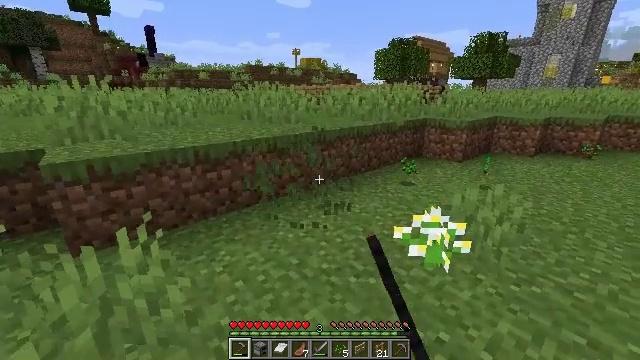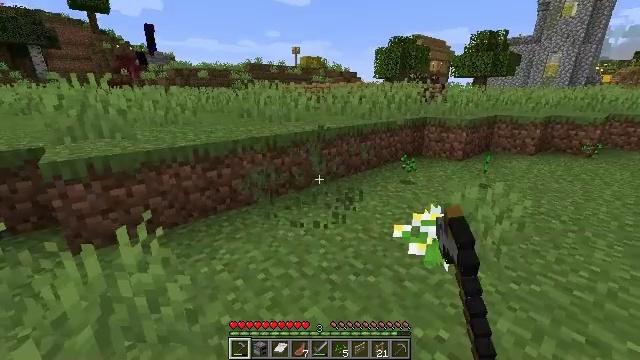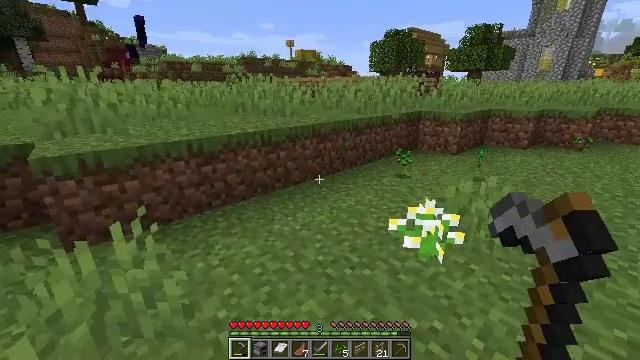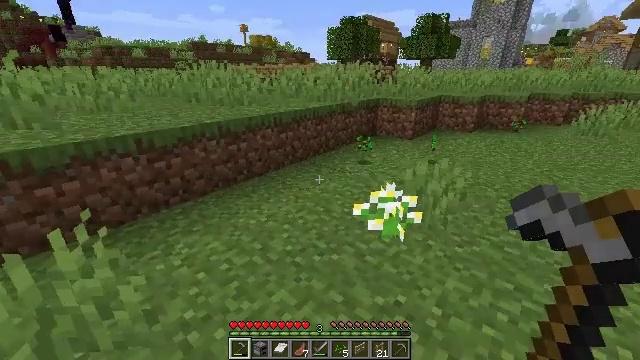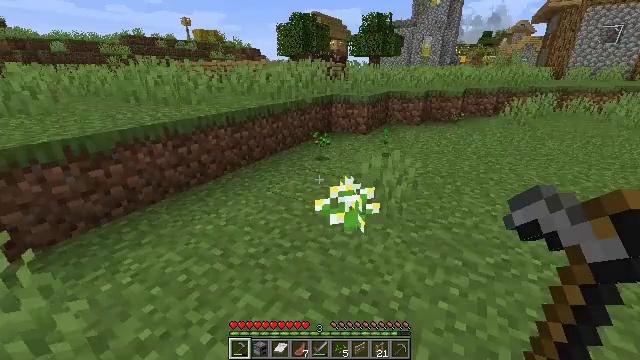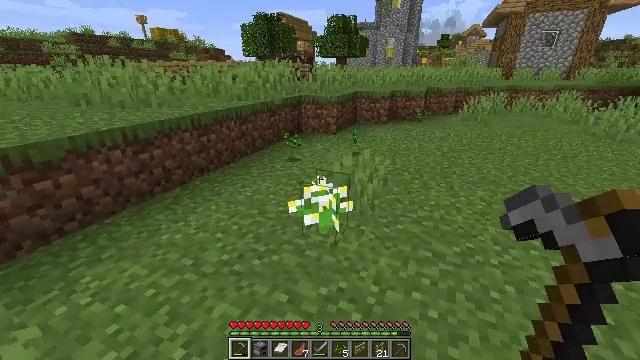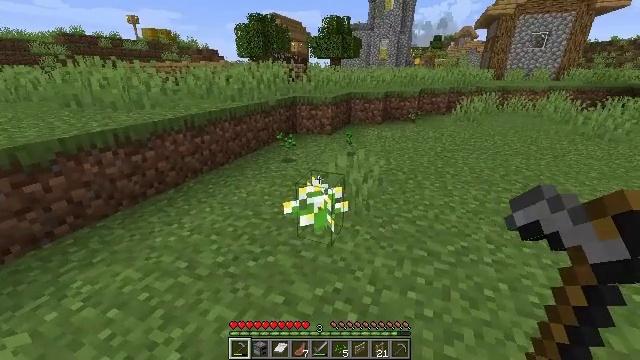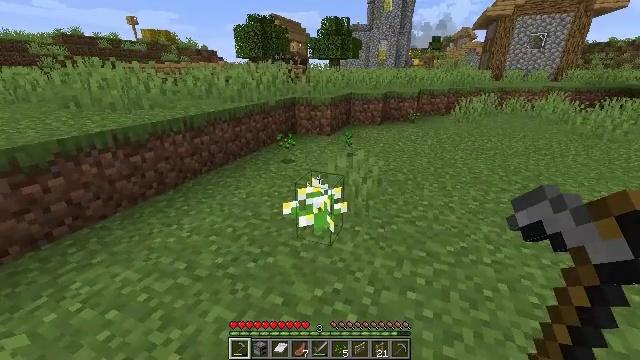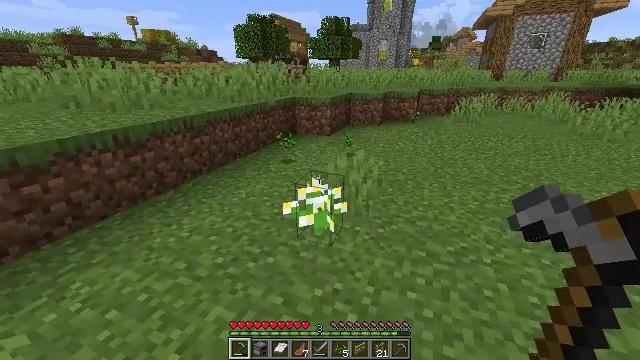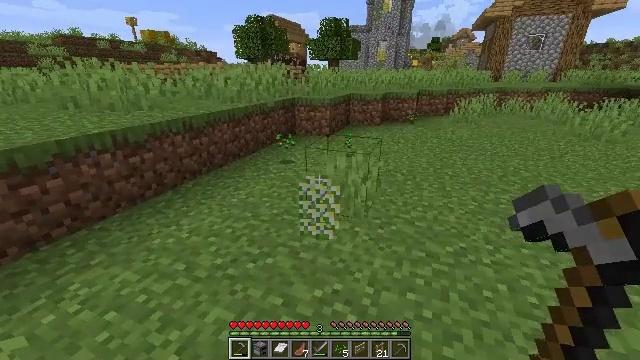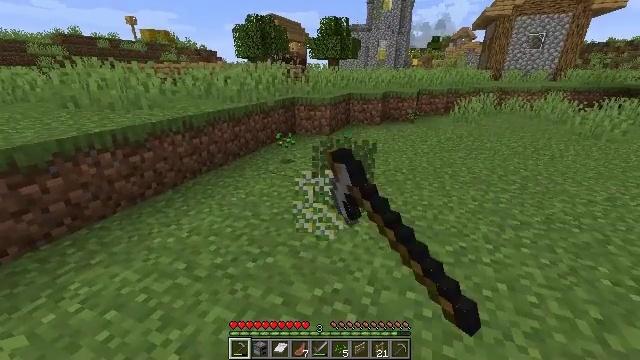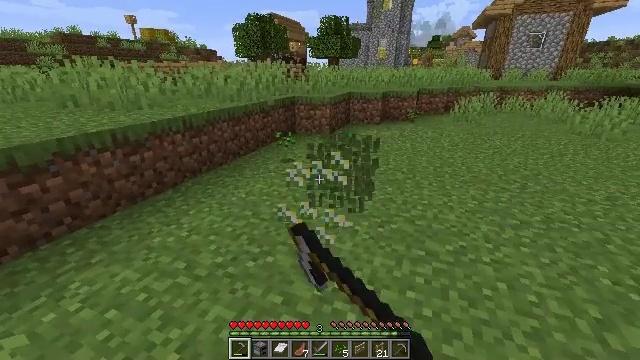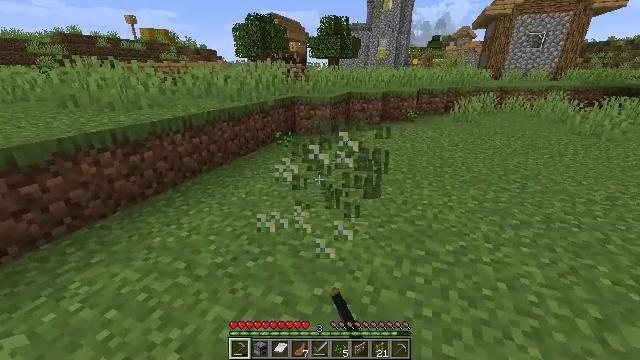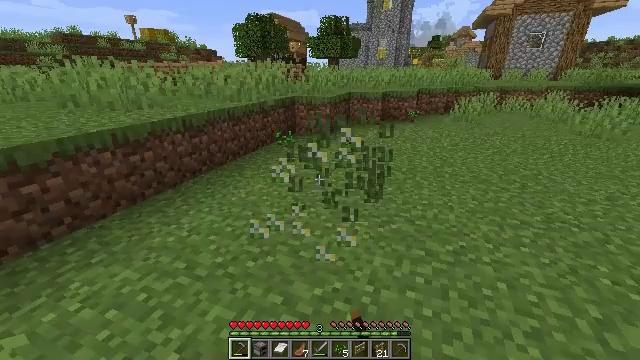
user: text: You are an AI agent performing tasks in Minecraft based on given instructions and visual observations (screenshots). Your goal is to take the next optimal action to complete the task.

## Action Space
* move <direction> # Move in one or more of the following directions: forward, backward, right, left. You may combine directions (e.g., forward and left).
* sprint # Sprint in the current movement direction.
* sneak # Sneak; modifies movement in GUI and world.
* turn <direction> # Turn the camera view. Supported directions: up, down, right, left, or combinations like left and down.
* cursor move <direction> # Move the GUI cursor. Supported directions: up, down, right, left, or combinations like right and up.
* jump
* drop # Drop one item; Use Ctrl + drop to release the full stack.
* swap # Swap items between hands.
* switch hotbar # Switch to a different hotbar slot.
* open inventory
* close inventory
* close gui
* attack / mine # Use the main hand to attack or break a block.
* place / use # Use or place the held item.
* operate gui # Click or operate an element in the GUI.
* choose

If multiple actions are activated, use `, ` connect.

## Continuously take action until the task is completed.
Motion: motion action
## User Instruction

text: Break the azure bluet to pick it up.
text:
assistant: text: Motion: no_op
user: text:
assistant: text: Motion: turn right and down
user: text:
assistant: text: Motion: turn right and down
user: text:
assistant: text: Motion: turn right
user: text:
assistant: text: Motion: turn right
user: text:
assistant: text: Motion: turn right
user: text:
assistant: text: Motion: no_op
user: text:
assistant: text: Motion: no_op
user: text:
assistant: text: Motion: attack / mine
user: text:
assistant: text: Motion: attack / mine
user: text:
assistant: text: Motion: attack / mine
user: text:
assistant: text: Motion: no_op
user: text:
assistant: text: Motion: no_op
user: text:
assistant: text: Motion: no_op